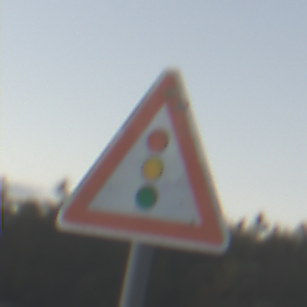
Verkehrszeichen: Lichtzeichenanlage
Umgebung: Outdoor, Nature
Tageszeit: SunriseSunset
Wetter: PartlyCloudy
Licht: Natural
Jahreszeit: NotSpecified
Kontrast: LowContrast